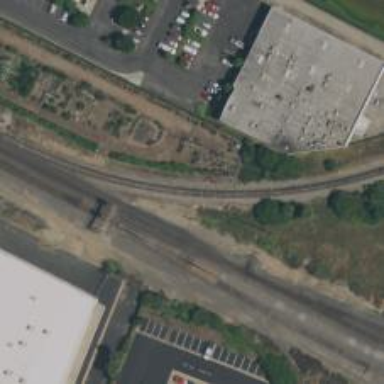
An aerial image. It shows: Railway siding with rails.